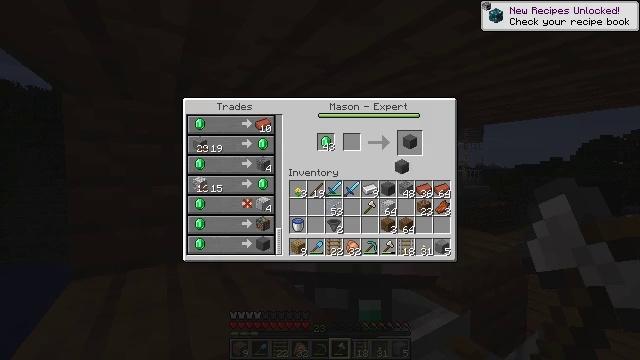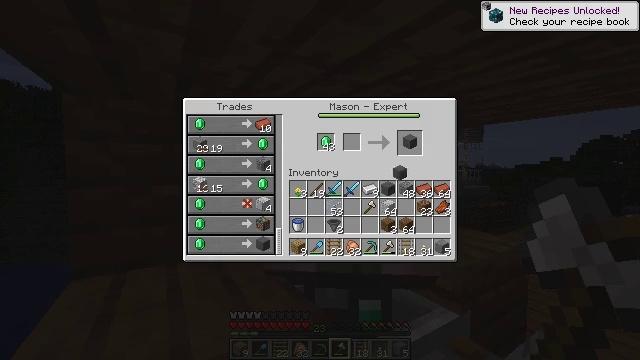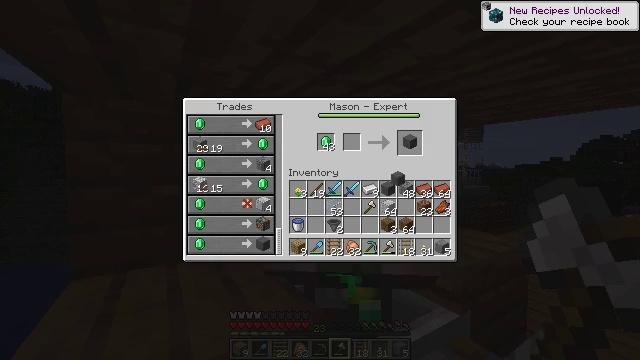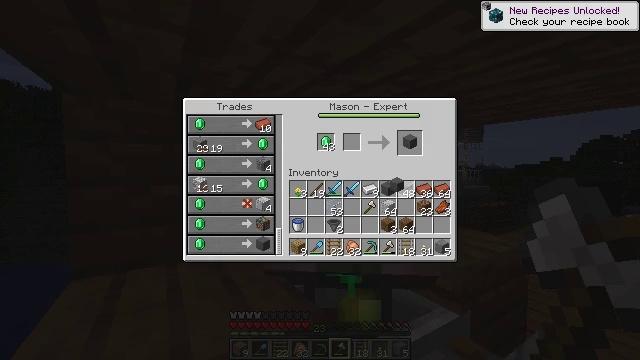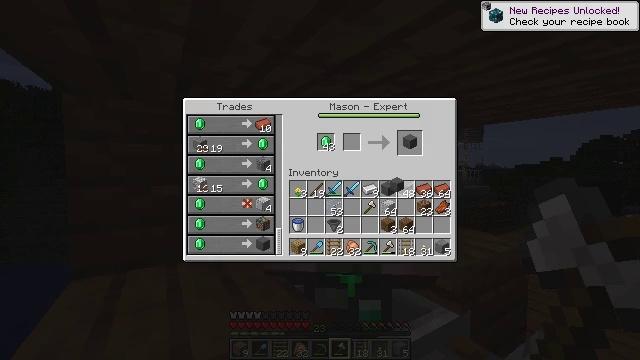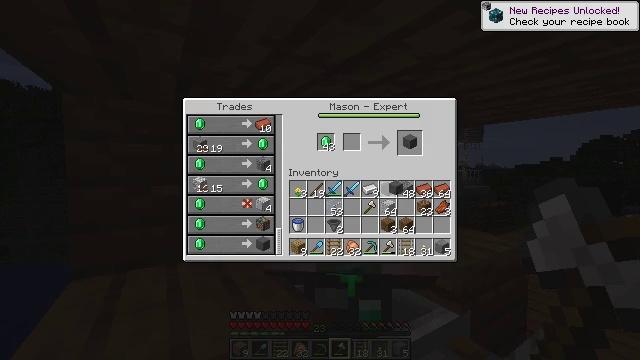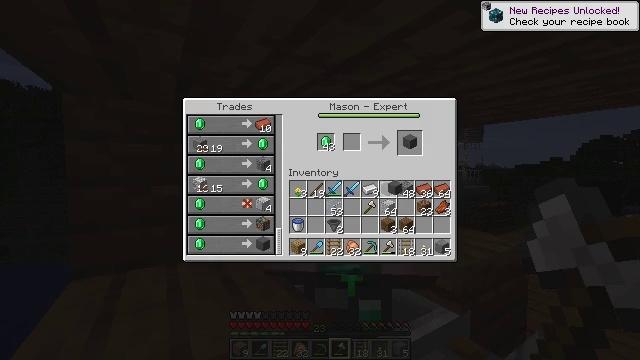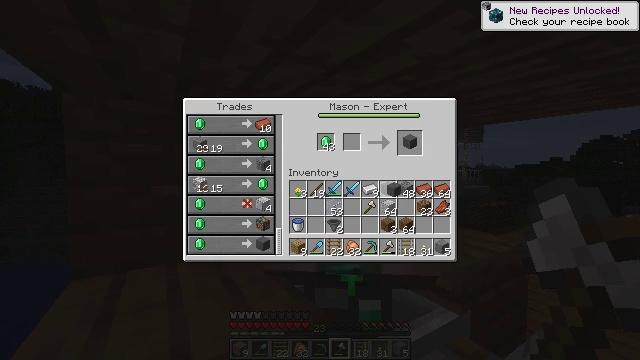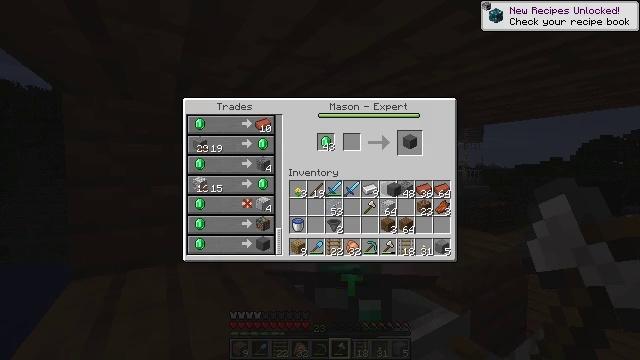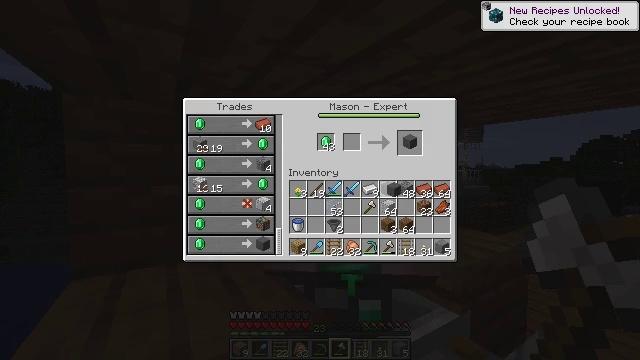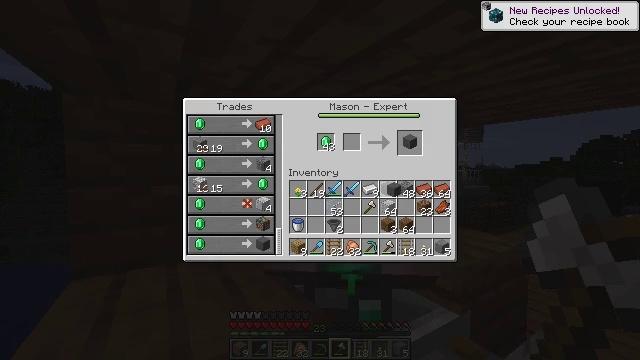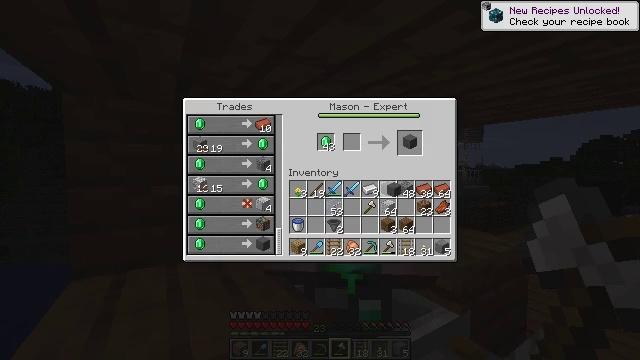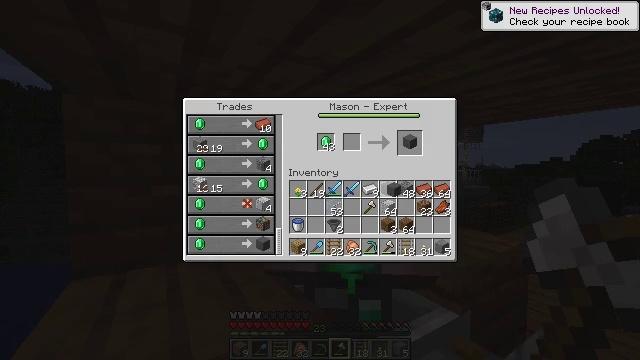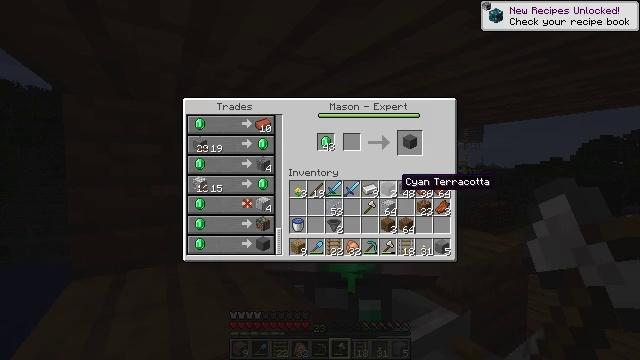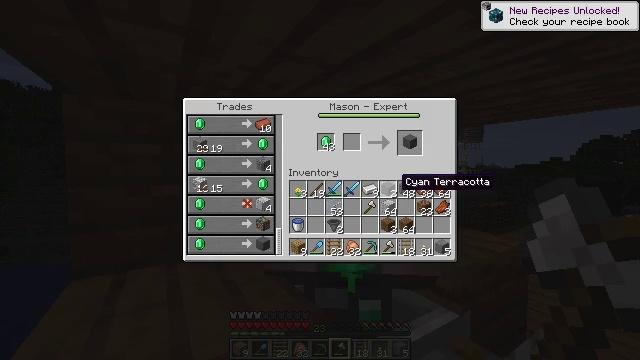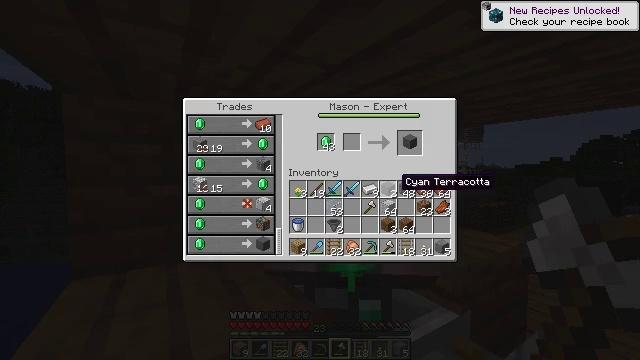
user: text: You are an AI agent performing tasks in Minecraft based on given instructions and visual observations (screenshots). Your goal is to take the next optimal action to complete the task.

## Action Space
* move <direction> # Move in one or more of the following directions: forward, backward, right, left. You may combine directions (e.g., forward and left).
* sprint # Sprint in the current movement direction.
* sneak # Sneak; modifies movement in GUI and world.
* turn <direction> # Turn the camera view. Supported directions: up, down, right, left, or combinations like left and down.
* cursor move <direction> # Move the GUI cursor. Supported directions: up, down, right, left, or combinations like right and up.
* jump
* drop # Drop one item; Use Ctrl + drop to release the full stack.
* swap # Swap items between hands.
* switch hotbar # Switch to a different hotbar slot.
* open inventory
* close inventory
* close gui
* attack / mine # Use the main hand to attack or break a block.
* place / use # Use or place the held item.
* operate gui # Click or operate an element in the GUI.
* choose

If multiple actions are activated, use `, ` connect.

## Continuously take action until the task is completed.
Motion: motion action
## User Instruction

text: Open the crafting table and make chiseled stone bricks.
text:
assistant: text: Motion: open gui
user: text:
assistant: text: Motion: no_op
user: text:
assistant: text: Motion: no_op
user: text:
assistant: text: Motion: no_op
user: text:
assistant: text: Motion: no_op
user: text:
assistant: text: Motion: no_op
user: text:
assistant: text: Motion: no_op
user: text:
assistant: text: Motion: no_op
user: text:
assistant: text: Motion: no_op
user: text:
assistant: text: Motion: no_op
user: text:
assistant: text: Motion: operate gui
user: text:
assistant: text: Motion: operate gui
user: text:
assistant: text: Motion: no_op
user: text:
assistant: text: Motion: no_op
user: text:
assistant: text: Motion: no_op
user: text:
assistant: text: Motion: no_op
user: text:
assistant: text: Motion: no_op
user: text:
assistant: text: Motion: no_op
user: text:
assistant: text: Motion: no_op
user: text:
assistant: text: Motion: no_op
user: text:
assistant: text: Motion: no_op
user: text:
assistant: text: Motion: no_op
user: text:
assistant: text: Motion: cursor move right
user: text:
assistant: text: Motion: cursor move right and up
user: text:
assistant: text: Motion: no_op
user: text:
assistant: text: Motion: no_op
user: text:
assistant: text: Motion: no_op
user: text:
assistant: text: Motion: no_op
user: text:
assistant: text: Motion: no_op
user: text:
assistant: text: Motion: no_op